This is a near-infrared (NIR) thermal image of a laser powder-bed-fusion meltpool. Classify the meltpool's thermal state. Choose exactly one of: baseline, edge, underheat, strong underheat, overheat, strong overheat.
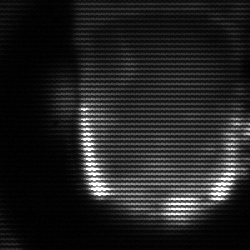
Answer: baseline